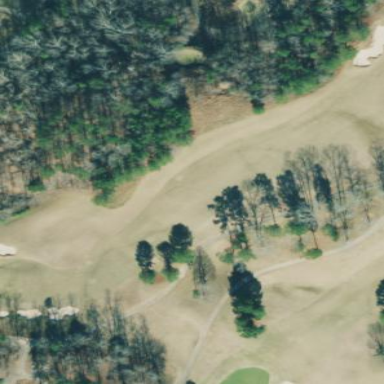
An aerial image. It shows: Area with grass used as rough in golf course.